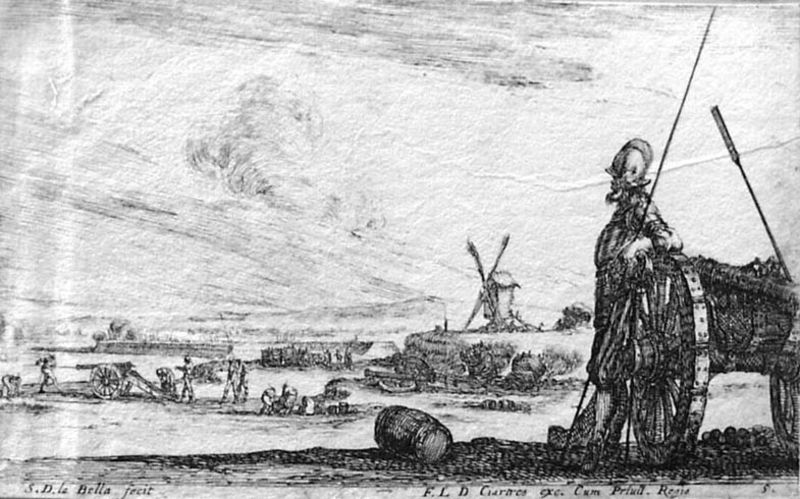
Titel: Verschiedene Militär-Kapriccios (Varii capricci militari): Rechts Soldat, an eine Kanone gelehnt, im Mittelgrund eine Windmühle und Soldaten
Künstler: Stefano della Bella
Standort: Karlsruhe
Institution: Staatliche Kunsthalle Karlsruhe
Schlagwörter: feder, himmel, kampf, mann, meer, schatten, wasser, weiß, wolken, fluss, landschaft, menschen, see, bewegung, grau, licht, männer, schwarz, skizze, zeichnung, wolke, bart, tod, bild, holland, niederlande, signatur, ebene, feld, hügel, mühle, norden, wind, windmühle, wolen, rauch, land, renaissance, arbeit, boot, karren, reiter, räder, holzschnitt, schrift, italien, stab, übung, fahne, acker, feldarbeit, mauer, grafik, graphik, laden, vorbereitung, karre, rad, wagen, krieg, lehnen, querformat, schlacht, lanze, soldaten, stopfen, nägel, eisen, kanone, spanisch, gerät, kohle, druck, druckgraphik, schwarzweiss, radierung, stich, waffen, buchstaben, soldat, verletzt, holzdruck, bleistift, kugeln, helm, fass, ritter, armee, heer, rüstung, kampfszene, krieger, feldherr, wolkne, geschütz, kanonen, speer, bottich, zeichnun, kupferstich, pfeil, beschläge, schlachtfeld, pulverfass, tonne, federzeichnung, latein, italienisch, seriendruck, beschlagen, söldner, flöße, schwarzd, don quichotte, lafette, radnabe, 1600, arbei, bella, kapmf, fecit, +räder, regio, karrem, kampfg, eskizze, bechläge, feldd, soldat landschaft, privilegio regio, imühle